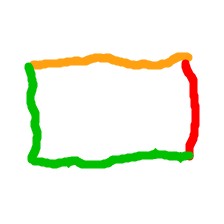
Shape: rectangle